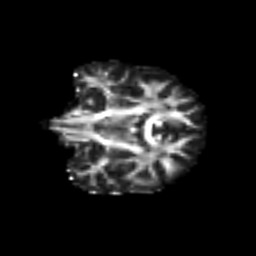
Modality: FA
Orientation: coronal
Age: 49
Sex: female
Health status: ill
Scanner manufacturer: siemens
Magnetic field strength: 3 T
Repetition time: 8.7 s
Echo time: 0.11 s